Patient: sex M, age 45
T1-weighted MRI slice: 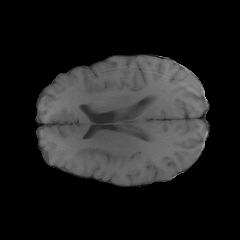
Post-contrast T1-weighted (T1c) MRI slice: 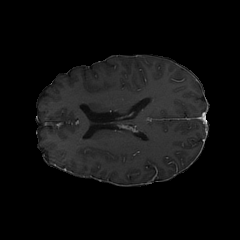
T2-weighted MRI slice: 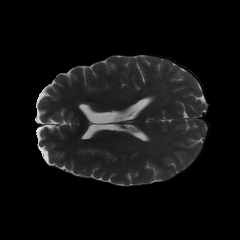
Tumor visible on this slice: no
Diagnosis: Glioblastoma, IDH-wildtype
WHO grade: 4